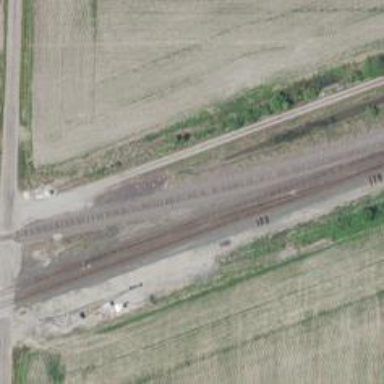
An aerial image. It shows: Railway siding with rails.